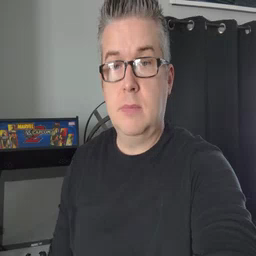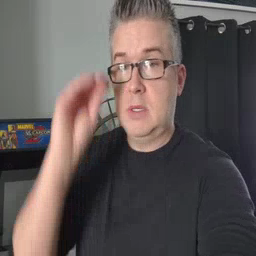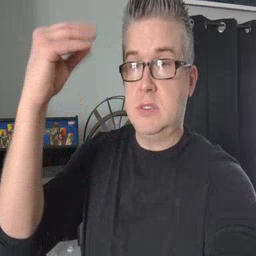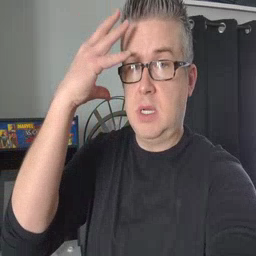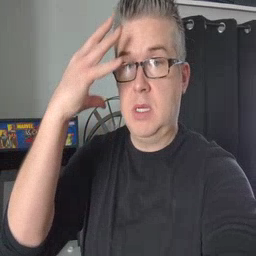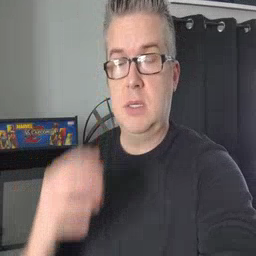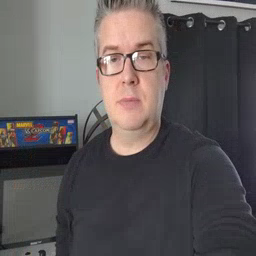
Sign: sun